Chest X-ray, PA view. Patient: 37 years old, sex F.
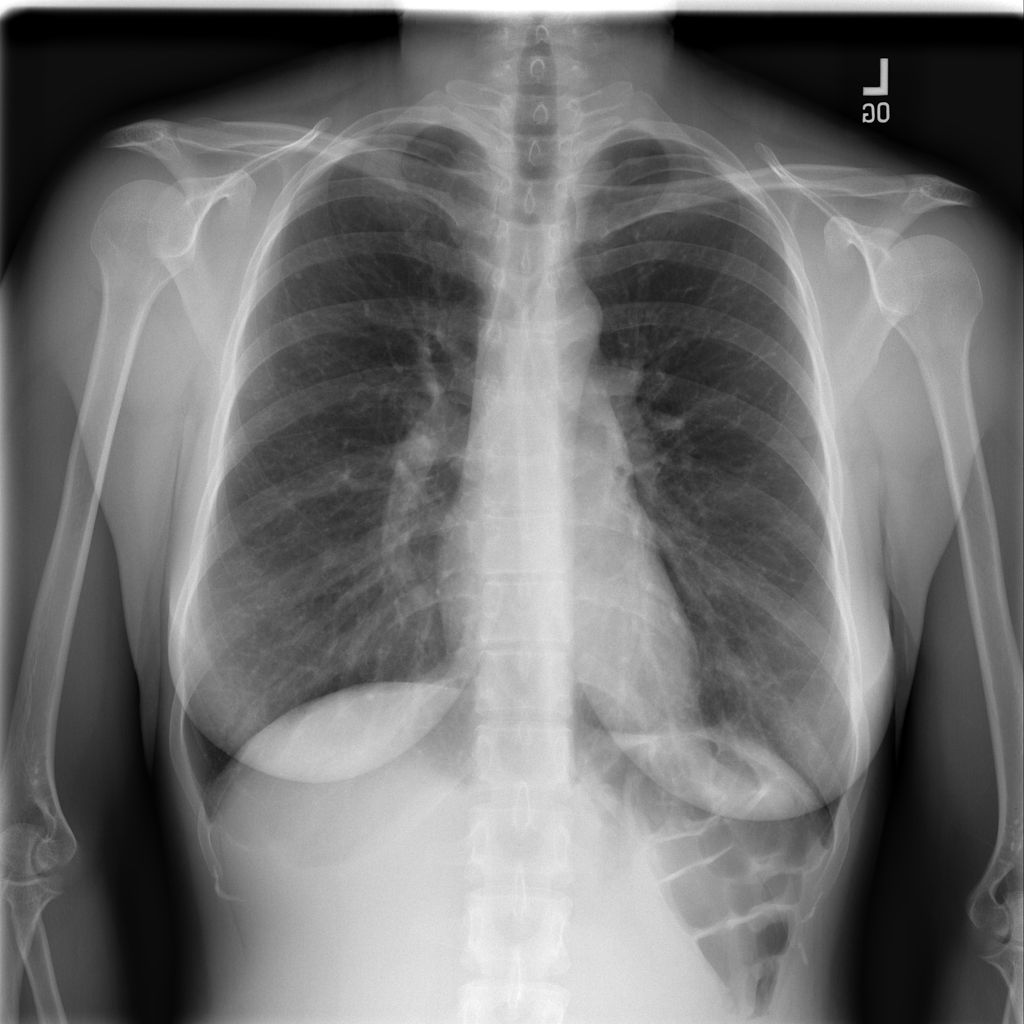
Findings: Pneumothorax